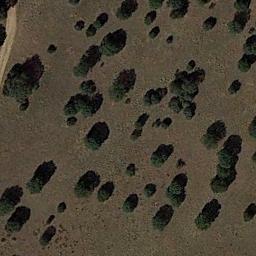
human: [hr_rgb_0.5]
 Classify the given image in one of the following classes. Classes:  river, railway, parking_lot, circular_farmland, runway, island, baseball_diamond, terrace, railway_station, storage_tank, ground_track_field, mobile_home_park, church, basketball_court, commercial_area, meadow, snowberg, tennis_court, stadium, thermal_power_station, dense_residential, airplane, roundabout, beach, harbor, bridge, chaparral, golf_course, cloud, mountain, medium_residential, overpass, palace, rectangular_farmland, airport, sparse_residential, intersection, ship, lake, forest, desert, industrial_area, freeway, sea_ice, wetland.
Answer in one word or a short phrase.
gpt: chaparral